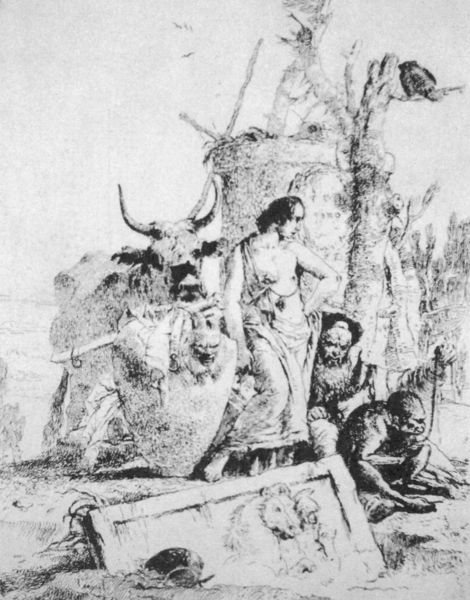
Titel: Magier und Affe (Scherzi)
Künstler: Giambattista Tiepolo
Schlagwörter: baum, mann, vogel, menschen, sitzen, äste, brust, frau, holz, männer, skizze, zeichnung, rahmen, kühe, mühle, affe, krug, relief, kuh, rind, muse, südsee, schild, rinder, schwarzweiß, grab, gefangene, nackte frau, löwe, bulle, joch, ochse, ochsen, stier, baumstumpf, gestrandet, äffchen, büffel, fra, verlorenheit, verlassenheit, kenterung, eingeborne, rinder#